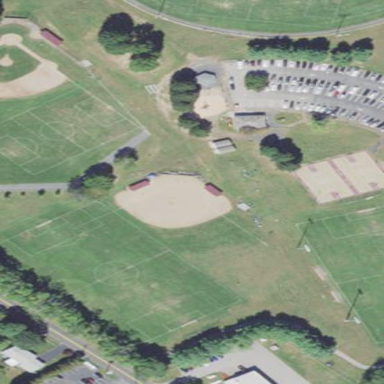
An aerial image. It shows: Multi-sport pitch for leisure activities.